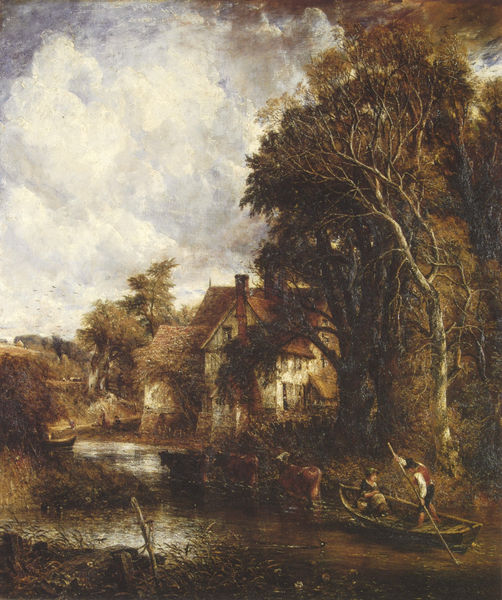
Titel: The Valley Farm
Künstler: John Constable
Standort: London
Institution: Tate Gallery
Schlagwörter: baum, blau, dunkel, gemälde, himmel, laub, mann, schatten, vogel, wasser, weiß, wolken, bäume, fluss, grün, landschaft, menschen, ocker, see, sitzen, ufer, äste, braun, fenster, frau, grau, hell, hintergrund, holz, hut, licht, männer, schwarz, ölbild, dach, gebäude, gras, haus, rot, tier, tiere, wiese, wolke, beige, haube, barock, mensch, stehen, bach, häuser, kühe, mühle, natur, schilf, spiegelung, stamm, vieh, zweige, busch, büsche, gebüsch, gewässer, kanal, paar, wald, boot, boote, kahn, kamin, pferd, ruder, schornstein, stock, weiher, schiff, spiegelbild, stab, fischer, dorf, dächer, kuh, herbst, hof, ziehen, kähne, romantik, constable, treibholz, wetter, ruderboot, ruderer, rudern, korb, weste, glitzern, wasserlauf, wolkig, verputzt, rinde, tonig, bauernhaus, tränke, hörner, ochsen, staken, furt, john, stechkahn, wlke, entze, immel wolken, scjilf, treidel, bootfahrt, nachhause